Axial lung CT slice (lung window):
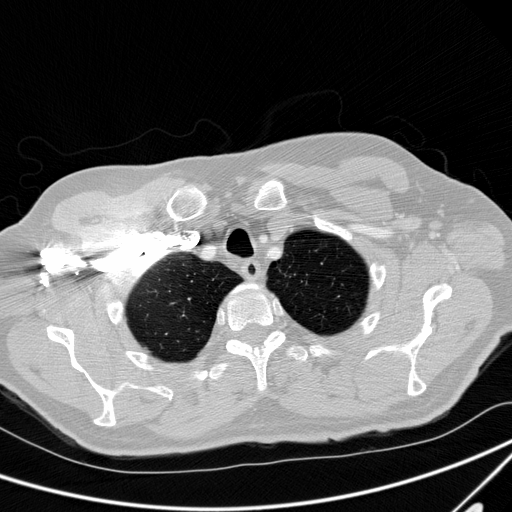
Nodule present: no